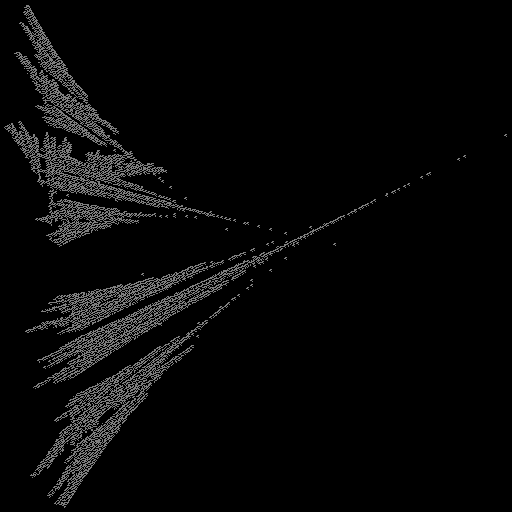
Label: ginkgo